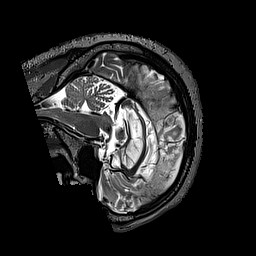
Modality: T2w
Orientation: sagittal
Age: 49
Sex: male
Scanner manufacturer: siemens
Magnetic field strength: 3 T
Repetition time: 3.2 s
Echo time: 0.567 s